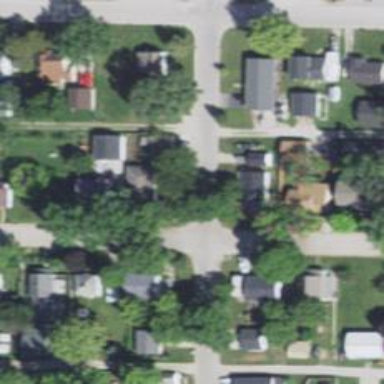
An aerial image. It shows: Alley classified as service road.